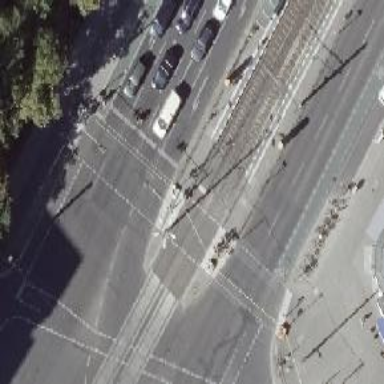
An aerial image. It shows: Traffic island located on footway.